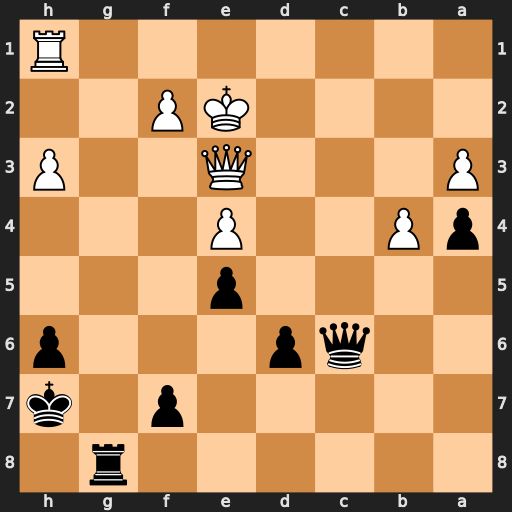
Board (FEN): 6r1/5p1k/2qp3p/4p3/pP2P3/P3Q2P/4KP2/7R
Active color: b
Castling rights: -
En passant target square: -
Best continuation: Qc2+ Kf3 Rc8